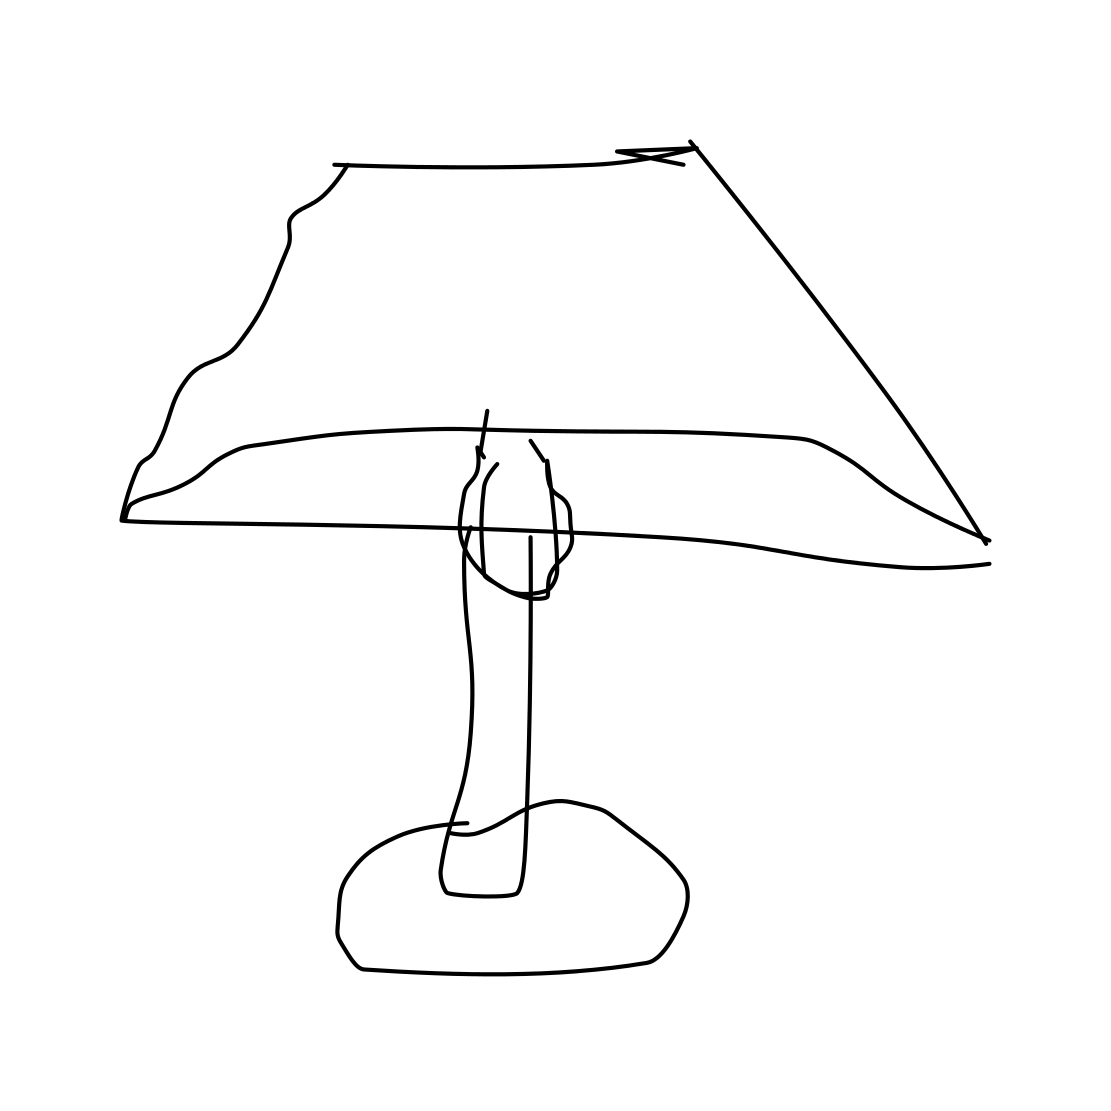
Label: floor lamp